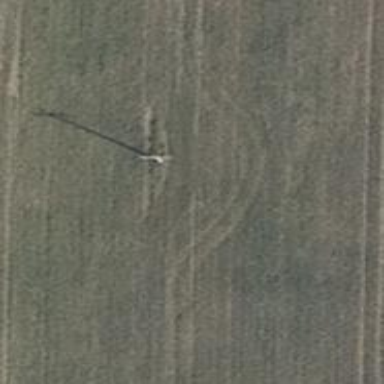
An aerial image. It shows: Minor power line.